Question: I'm working on a Minecraft-like engine as a hobby project to see how far the concept of voxel terrains can be pushed on modern hardware and OpenGL >= 3. So, all my geometry consists of quads, or squares to be precise.
I've built a raycaster to estimate ambient occlusion, and use the technique of "bent normals" to do the lighting. So my normals aren't perpendicular to the quad, nor do they have unit length; rather, they point roughly towards the space where least occlusion is happening, and are shorter when the quad receives less light. The advantage of this technique is that it just requires a one-time calculation of the occlusion, and is essentially free at render time.
However, I run into trouble when I try to assign different normals to different vertices of the same quad in order to get smooth lighting. Because the quad is split up into triangles, and linear interpolation happens over each triangle, the result of the interpolation clearly shows the presence of the triangles as ugly diagonal artifacts:

The problem is that OpenGL uses barycentric interpolation over each triangle, which is a weighted sum over 3 out of the 4 corners. Ideally, I'd like to use bilinear interpolation, where all 4 corners are being used in computing the result.
I can think of some workarounds:
1. Stuff the normals into a 2x2 RGB texture, and let the texture processor do the bilinear interpolation. This happens at the cost of a texture lookup in the fragment shader. I'd also need to pack all these mini-textures into larger ones for efficiency.
2. Use vertex attributes to attach all 4 normals to each vertex. Also attach some [0..1] coefficients to each vertex, much like texture coordinates, and do the bilinear interpolation in the fragment shader. This happens at the cost of passing 4 normals to the shader instead of just 1.
I think both these techniques can be made to work, but they strike me as kludges for something that should be much simpler. Maybe I could transform the normals somehow, so that OpenGL's interpolation would give a result that does not depend on the particular triangulation used.
(Note that the problem is not specific to normals; it is equally applicable to colours or any other value that needs to be smoothly interpolated across a quad.)
Any ideas how else to approach this problem? If not, which of the two techniques above would be best?
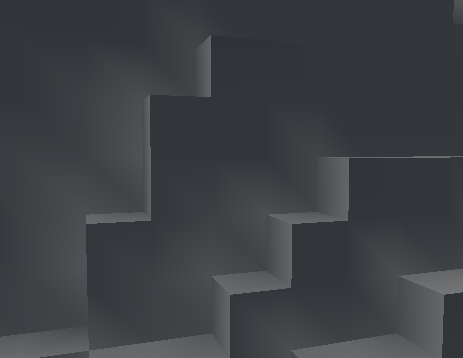
Answer: As you clearly understands, the triangle interpolation that GL will do is not what you want.
So the normal data can't be coming directly from the vertex data.
I'm afraid the solutions you're envisioning are about the best you can achieve. And no matter what you pick, you'll need to pass down [0..1] coefficients from the vertex to the shader (including 2x2 textures. You need them for texture coordinates).
There are some tricks you can do to somewhat simplify the process, though.
- -